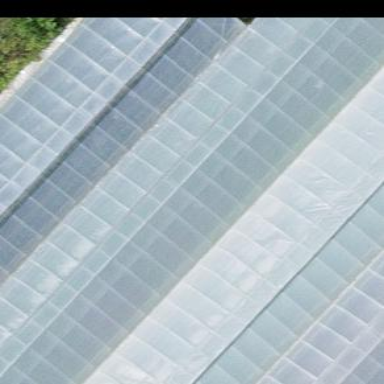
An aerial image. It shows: Greenhouse.